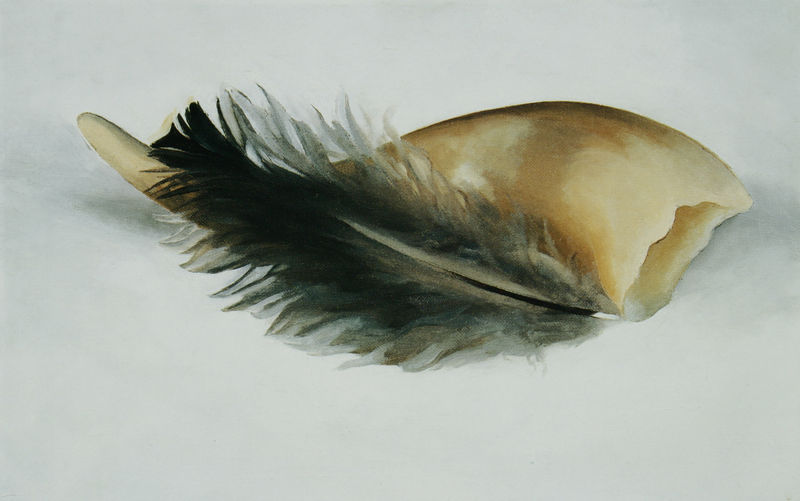
Titel: Horn und Feder
Künstler: Georgia O'Keeffe
Institution: Privatsammlung
Schlagwörter: feder, schatten, weiß, aquarell, gelb, grün, ocker, braun, grau, licht, schwarz, beige, horn, stilleben, foto, kiel, ochse, stier, federkiel, lasierend, bleu, o'eeffe, o´keeffe, ochsenhorn, stierhorn